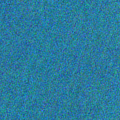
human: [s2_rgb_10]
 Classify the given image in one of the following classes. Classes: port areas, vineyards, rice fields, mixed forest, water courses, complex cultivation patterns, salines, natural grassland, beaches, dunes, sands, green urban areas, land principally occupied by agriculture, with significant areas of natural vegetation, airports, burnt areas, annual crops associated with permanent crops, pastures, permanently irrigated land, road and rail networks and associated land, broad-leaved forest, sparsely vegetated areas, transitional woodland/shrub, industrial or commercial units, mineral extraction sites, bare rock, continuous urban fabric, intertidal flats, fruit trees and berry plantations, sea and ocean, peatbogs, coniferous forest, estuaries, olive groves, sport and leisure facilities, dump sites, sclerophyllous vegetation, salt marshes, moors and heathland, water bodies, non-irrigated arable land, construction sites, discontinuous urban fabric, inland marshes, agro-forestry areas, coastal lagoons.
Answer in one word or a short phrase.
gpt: sea and ocean